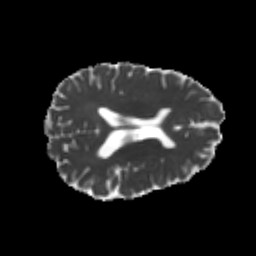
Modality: MD
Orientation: axial
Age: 26
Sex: male
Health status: healthy
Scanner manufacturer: philips
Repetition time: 7.386 s
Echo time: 0.08599 s